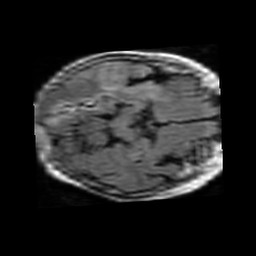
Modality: FLAIR
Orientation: axial
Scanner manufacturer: philips
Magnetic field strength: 1.5 T
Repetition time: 6 s
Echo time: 0.12 s